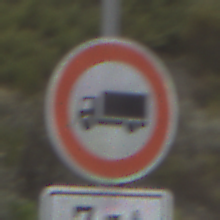
Verkehrszeichen: VerbotFuerKraftfahrzeugeUeberDreiKommaFuenfTonnen
Zusatzzeichen unten: SonstigeBeschraenkungen4
Umgebung: Outdoor, Nature
Tageszeit: Midday
Wetter: Overcast
Licht: Natural
Jahreszeit: NotSpecified
Kontrast: LowContrast